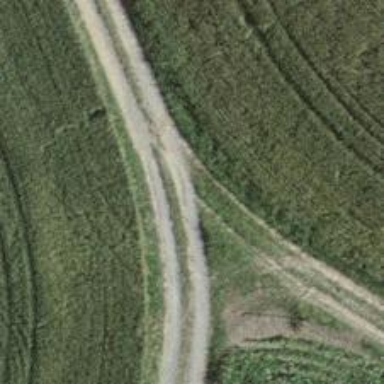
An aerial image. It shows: Compacted track road with grade3 tracktype.